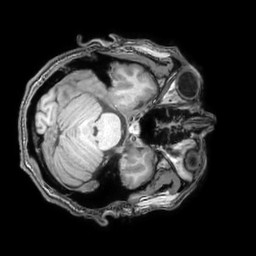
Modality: T1w
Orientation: axial
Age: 40
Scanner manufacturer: philips
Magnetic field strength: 3 T
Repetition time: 0.007 s
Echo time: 0.003501 s